Question: Does anyone know how to implement 3d "stacked" groups of images like that in the android photo gallery app?
I found <URL> for creating a 3d carousel. Although it is a step in the right direction, it is not really what I am looking for.

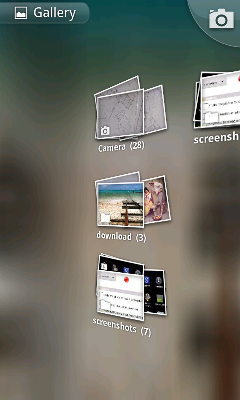
Answer: Have you seen <URL>?
It would be ideal to clone the source code, as Android is open source.
That is the best way to learn, but here are some code snapshots:
<URL>
<URL>
<URL>
<URL>